This is a demodulated (Hilbert-envelope) spectrum computed from a bearing vibration snapshot; the dashed markers indicate where each bearing fault type would appear (BPFO, BPFI, BSF, FTF). Classify the bearing condition as one of: normal, inner_race, outer_race, ball.
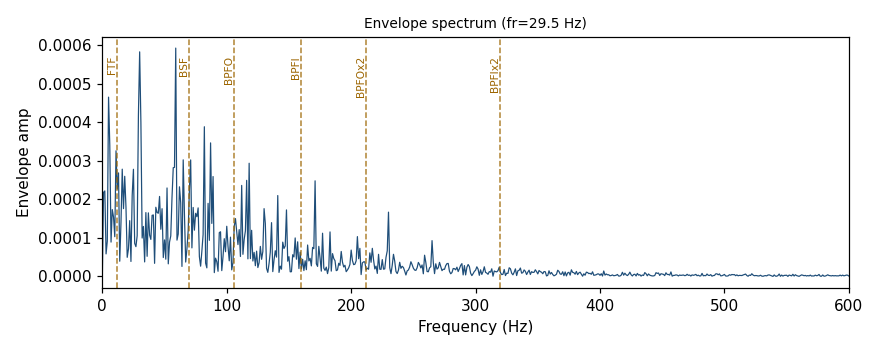
Answer: ball